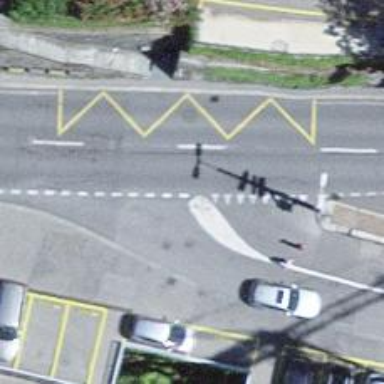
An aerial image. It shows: Road with "give way" sign.